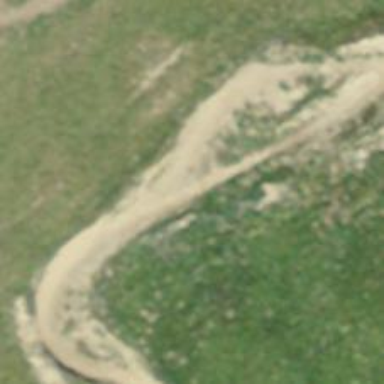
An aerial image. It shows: Excellent dirt path trail.